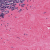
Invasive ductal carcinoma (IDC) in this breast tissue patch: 0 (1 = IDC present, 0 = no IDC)